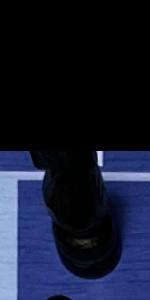
Label: Knight_Black